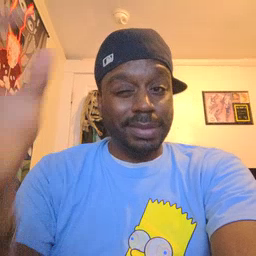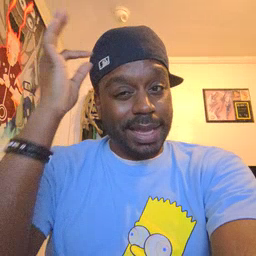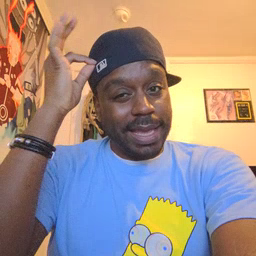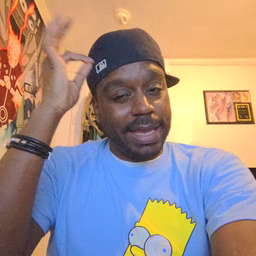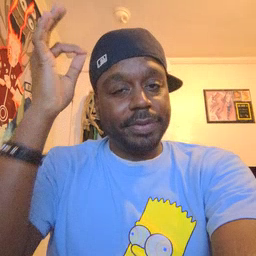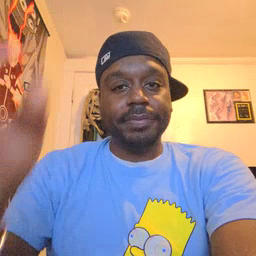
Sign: hair